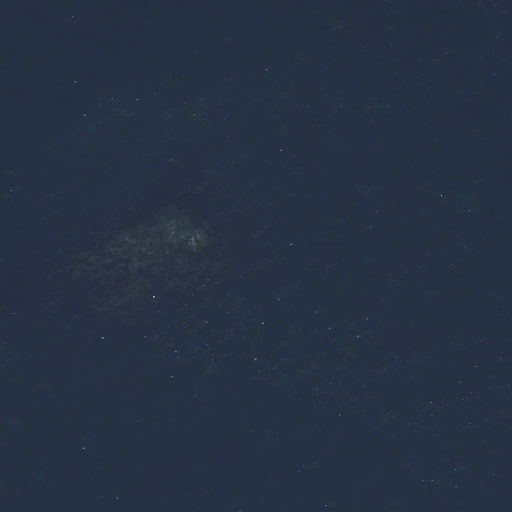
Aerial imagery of bar in Maine named Seal Ledges containing only open water